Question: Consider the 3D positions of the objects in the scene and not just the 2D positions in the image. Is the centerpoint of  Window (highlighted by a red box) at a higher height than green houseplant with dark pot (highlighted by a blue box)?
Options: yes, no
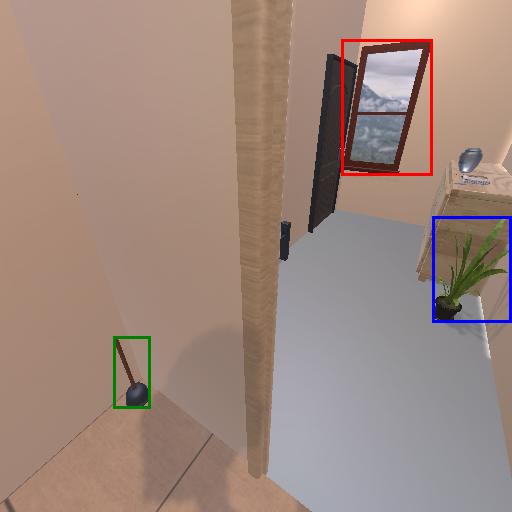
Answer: yes